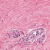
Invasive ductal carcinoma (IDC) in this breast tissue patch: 0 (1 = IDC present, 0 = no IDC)